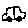
Label: car